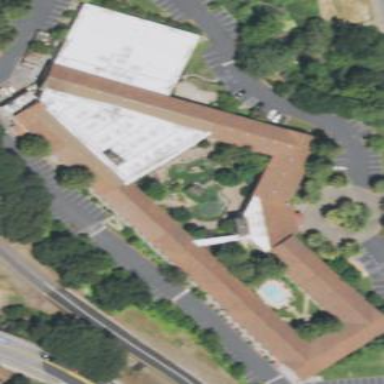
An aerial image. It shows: Hotel building.